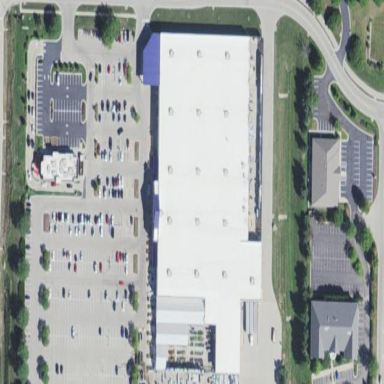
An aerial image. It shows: Commercial building used for retail.